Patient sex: M
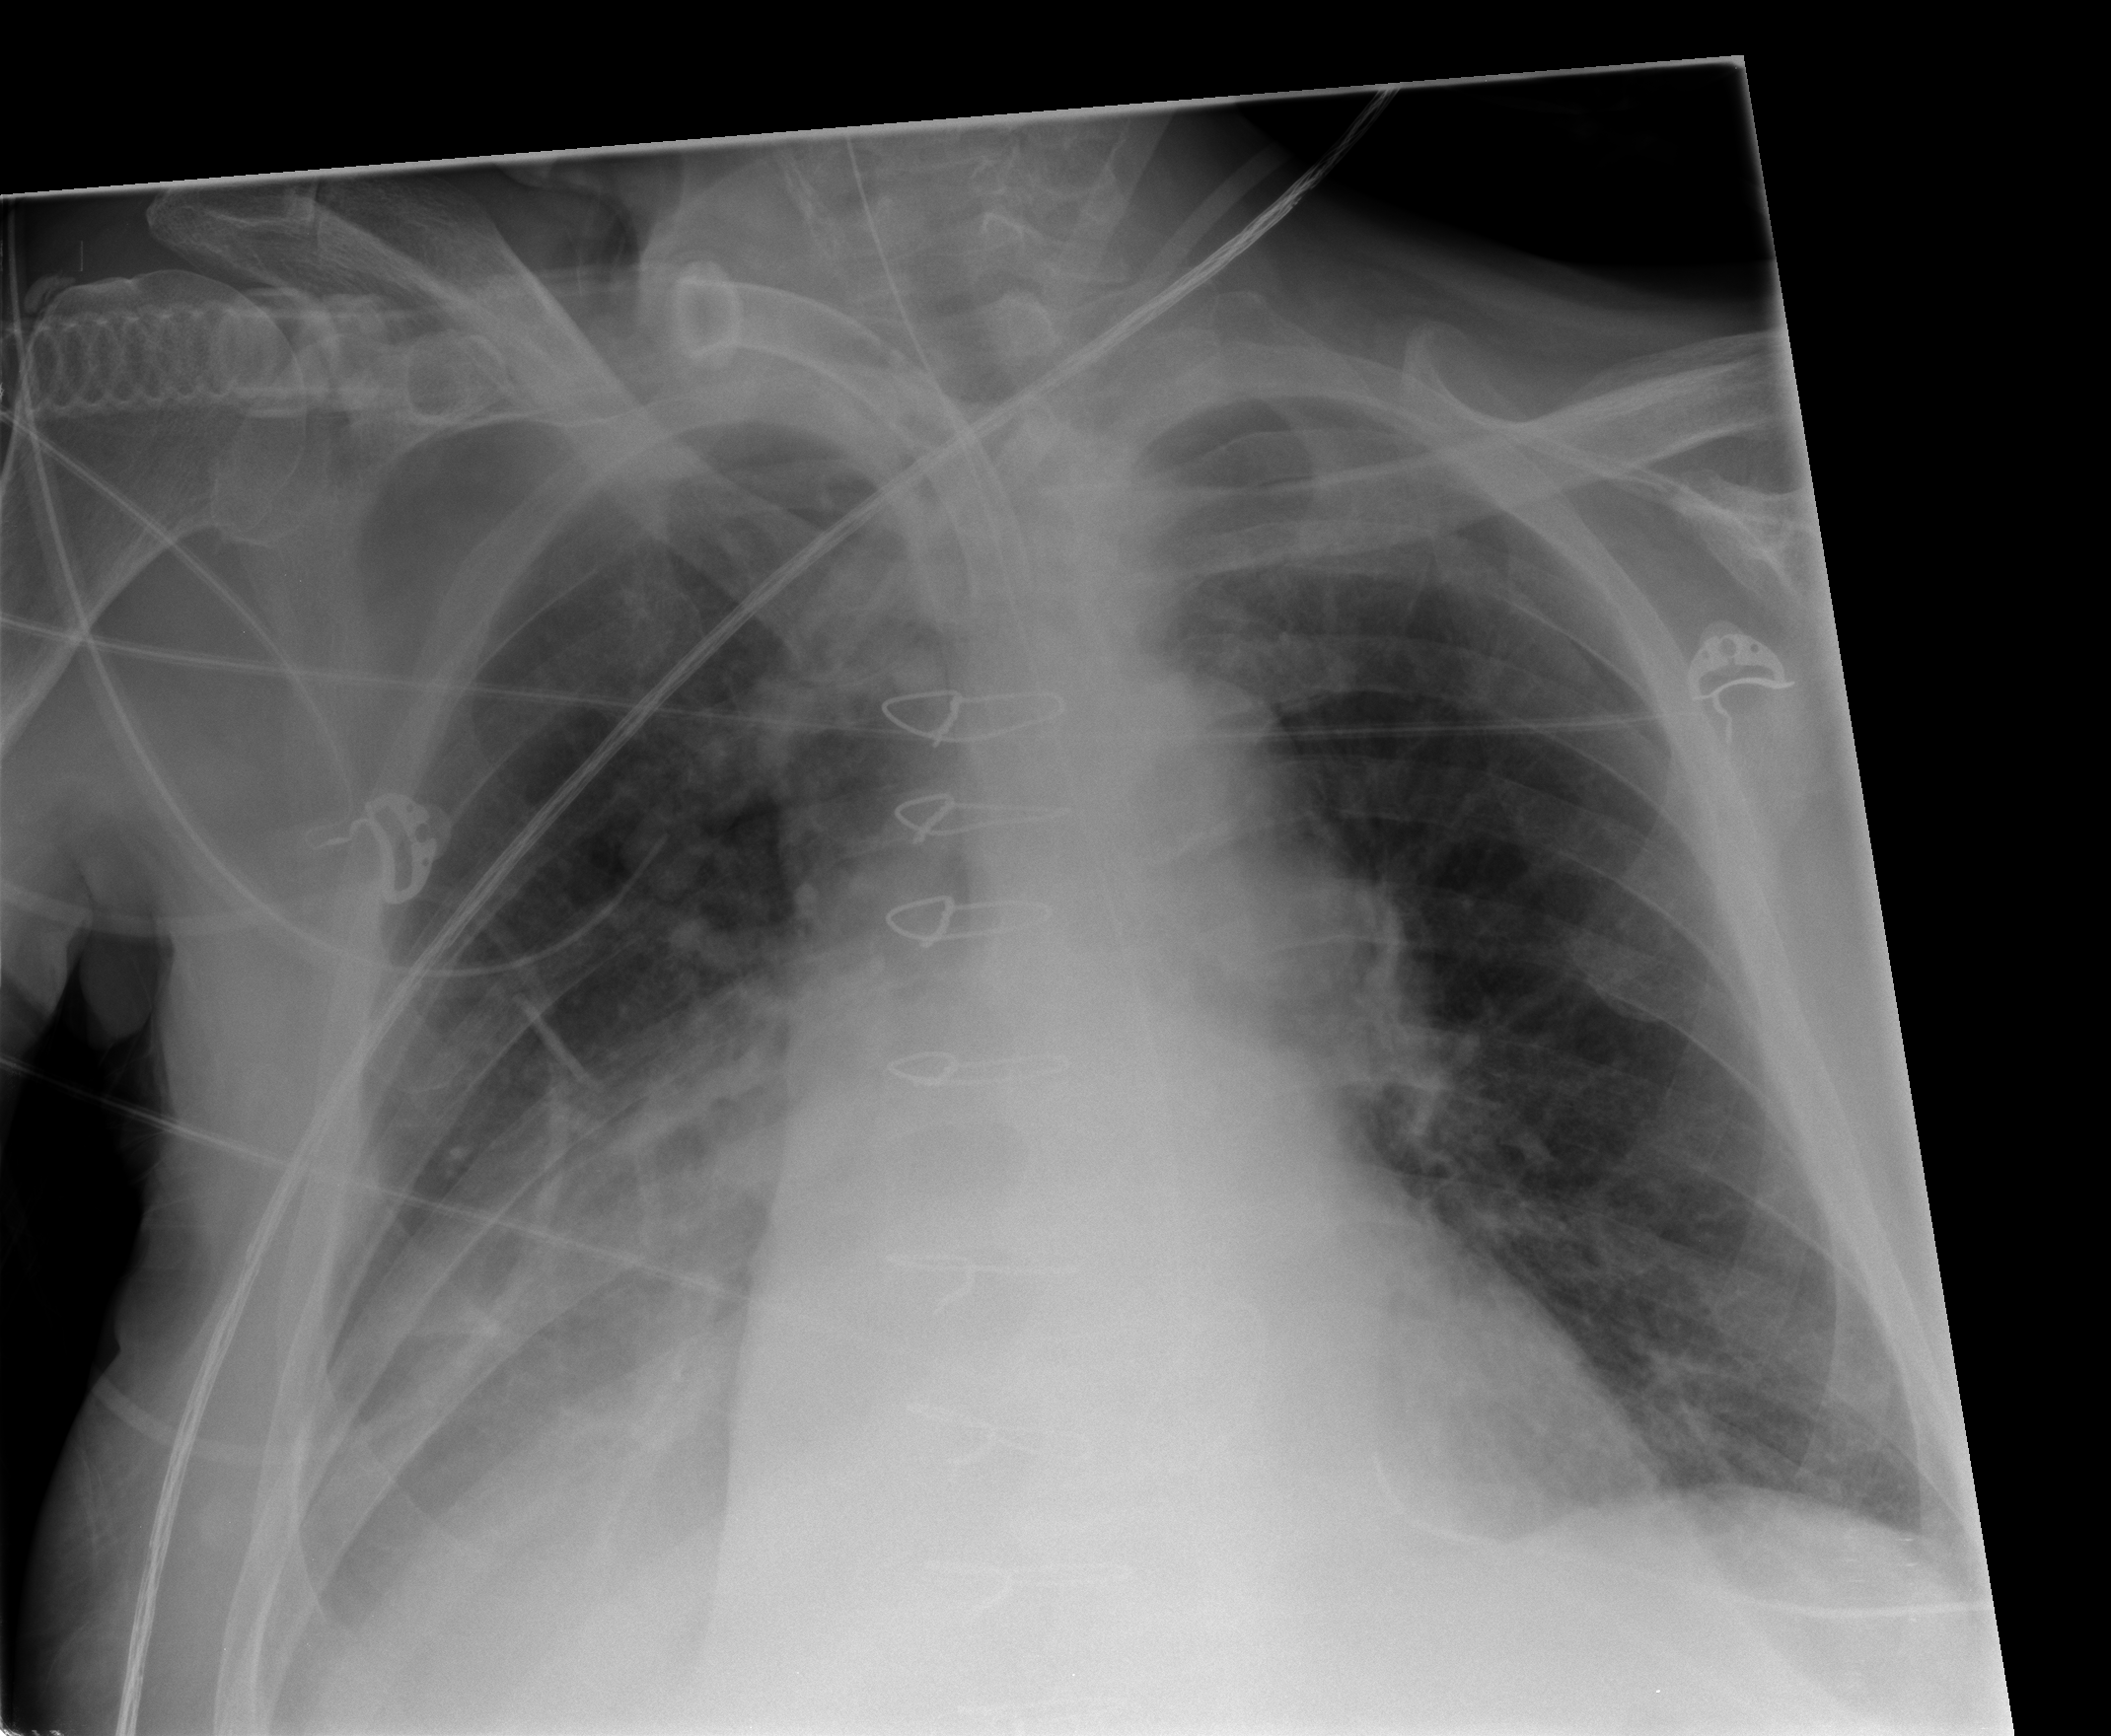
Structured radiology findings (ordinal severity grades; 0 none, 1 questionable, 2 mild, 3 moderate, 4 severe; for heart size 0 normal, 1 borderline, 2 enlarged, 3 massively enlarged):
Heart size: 2
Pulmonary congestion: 2
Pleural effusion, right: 2
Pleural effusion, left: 2
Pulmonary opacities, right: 0
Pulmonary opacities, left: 0
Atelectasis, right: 3
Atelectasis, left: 2